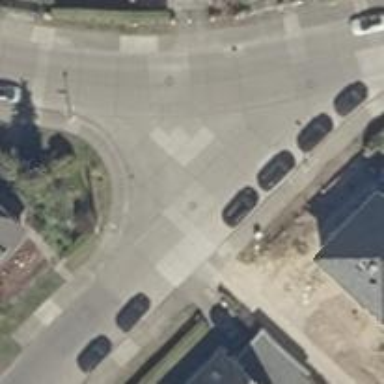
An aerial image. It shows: Residential road with concrete surface. There are sidewalks on both sides.